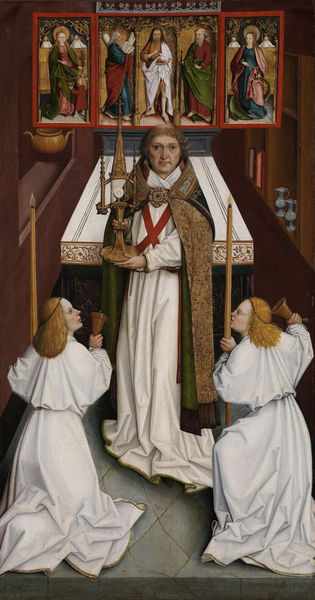
Titel: Segensspendung (Verehrung der Eucharistie)
Künstler: Bartholomäus Zeitblom
Standort: Karlsruhe
Institution: Staatliche Kunsthalle Karlsruhe
Schlagwörter: flügel, gemälde, gott, mann, umhang, weiß, frauen, grün, menschen, braun, bunt, frau, holz, licht, männer, tisch, rot, blond, bibel, falten, johannes, stehen, bild, kirche, boden, geistlicher, gewand, gold, haare, kelch, mantel, kind, locken, kinder, engel, kanne, krug, stab, jungen, figuren, tafel, weib, weiber, kerze, kerzen, vasen, tiefe, faltenwurf, junge, zeigen, stola, becher, klingel, gefäß, flamme, fliesen, knien, beten, altar, hochaltar, ausstellung, fleisen, wandschrank, karaffe, prister, heiligenschein, pfarrer, krüge, glocke, christus, jesus, jesus christus, ostern, mittelalter, andacht, gottesdienst, hostie, messdiener, messe, ministranten, monstranz, pastor, priester, mönch, heilige, verehrung, heilig, maria, anbetung, kannen, mittelalterlich, rote, glocken, altarbild, tafelbild, erlöser, tryptichon, schellen, kommunion, tabernakel, altaraufsatz, retabel, stifter, karaffen, heiligenscheine, flügelaltar, triptychon, weihe, apostel, abt, grüge, triptichon, gewandt, schelle, kleriker, reliquiar, aposteln, wandlung, messias, gottessohn, sohn gottes, alba, christkind, altarbildnis, klingeln, leuten, casel, kniene, 1440, trypthychon, christkönig, mttelalter, weis´, heilland, erretter, jesus von nazaret, gottedienst